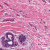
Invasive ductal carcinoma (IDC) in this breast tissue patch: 0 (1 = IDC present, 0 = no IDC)